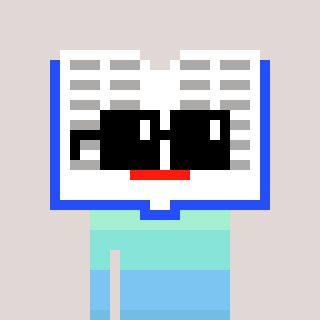
a pixel art character with square black sunglasses, a dictionary-shaped head and a bege-colored body on a warm background